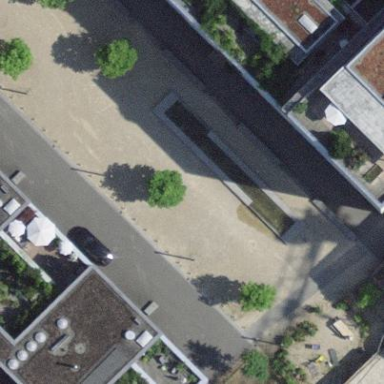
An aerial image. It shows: Fountain.